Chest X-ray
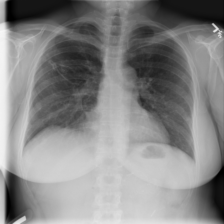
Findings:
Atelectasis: negative
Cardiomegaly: negative
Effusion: negative
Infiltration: negative
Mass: negative
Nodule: negative
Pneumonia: negative
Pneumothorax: negative
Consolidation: negative
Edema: negative
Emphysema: negative
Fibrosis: negative
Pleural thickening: negative
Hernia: negative